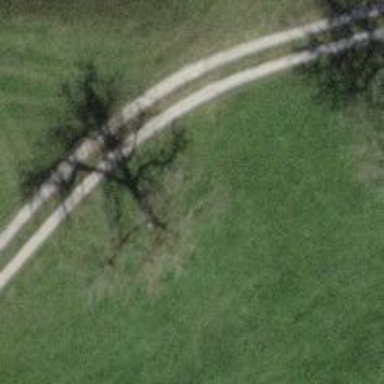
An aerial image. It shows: Beautiful tree in nature.